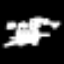
Label: mushroom